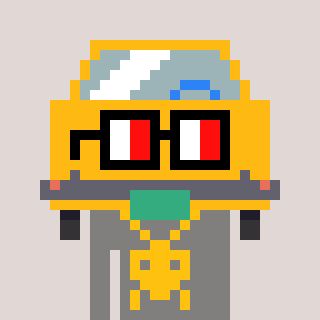
a pixel art character with square glasses with black frames and red eyes, a taxi-shaped head and a bluegrey-colored body on a warm background